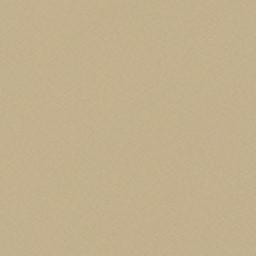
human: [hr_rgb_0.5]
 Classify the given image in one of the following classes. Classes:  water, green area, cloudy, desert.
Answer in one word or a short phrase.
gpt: desert